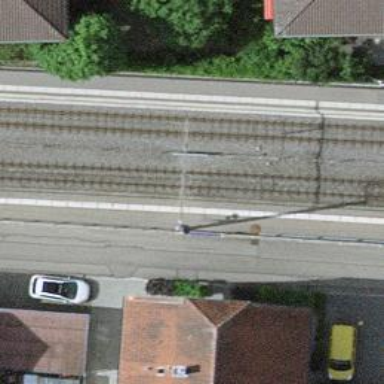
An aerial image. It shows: Stop for light rail public transport at railway station.